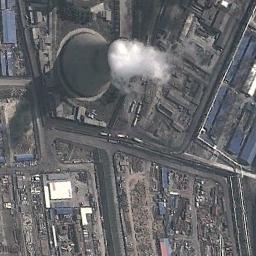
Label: thermal_power_station